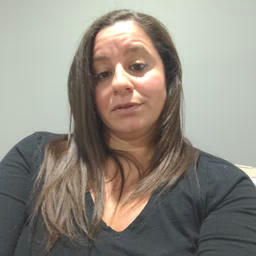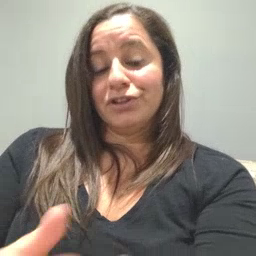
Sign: shhh